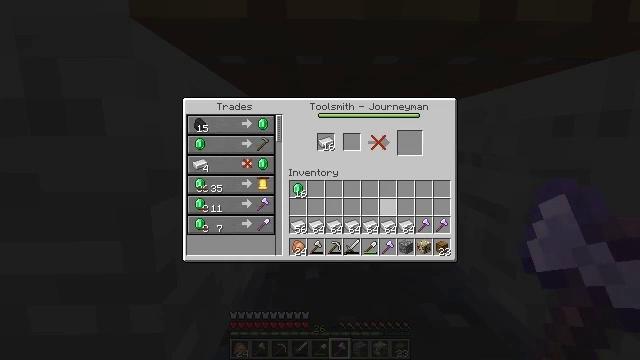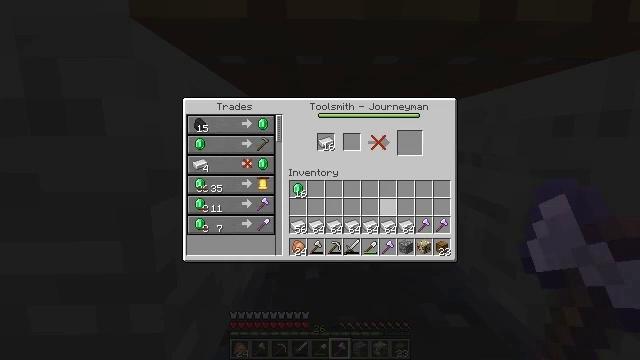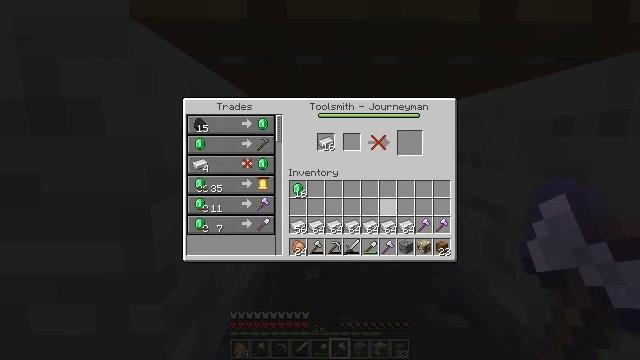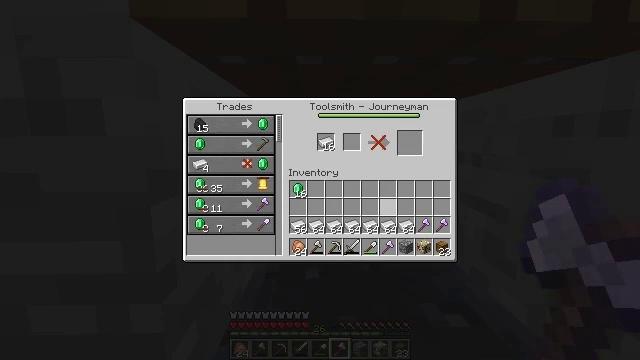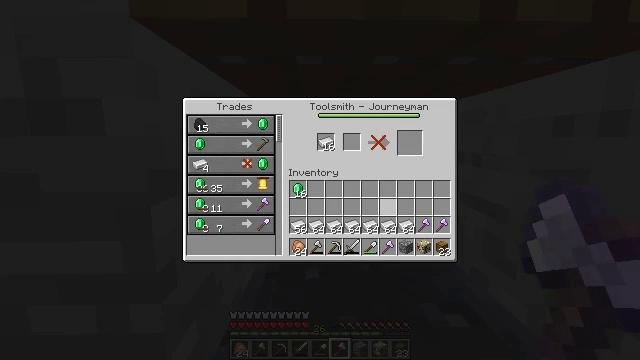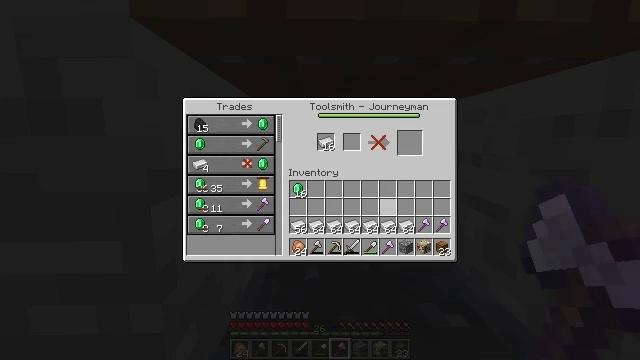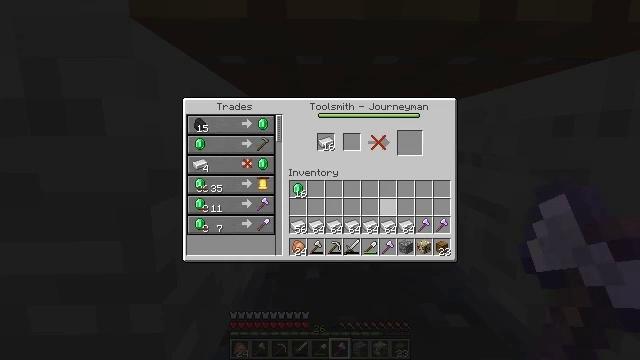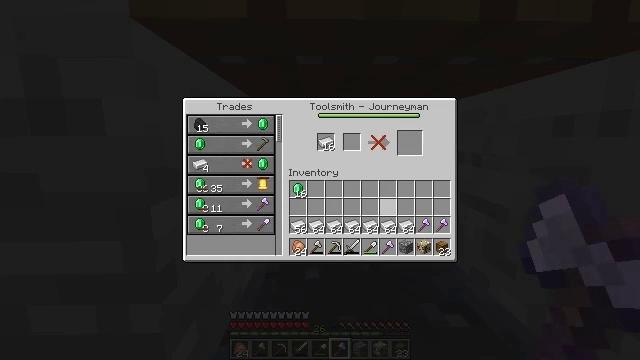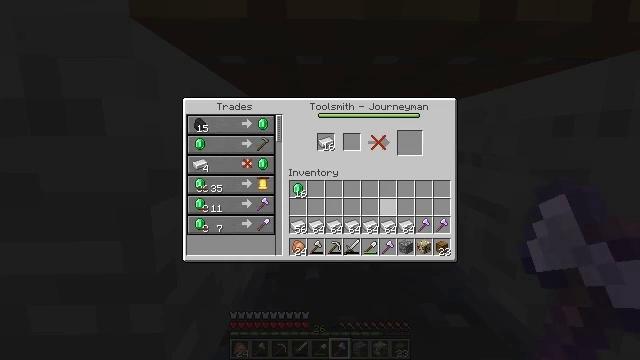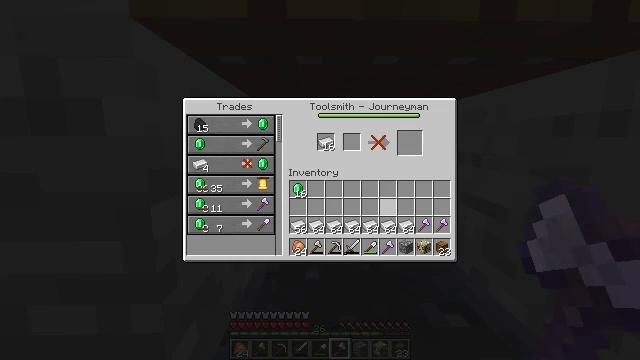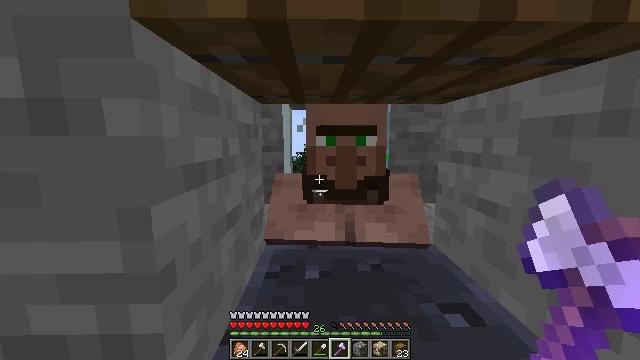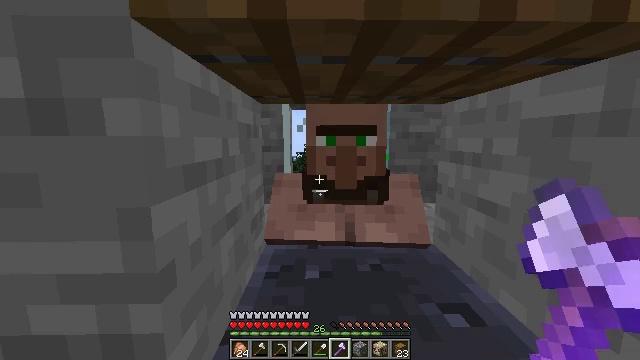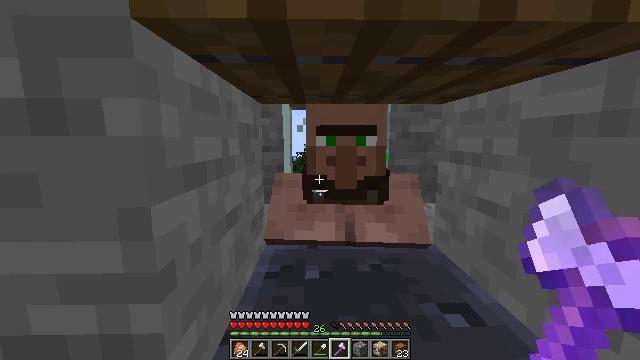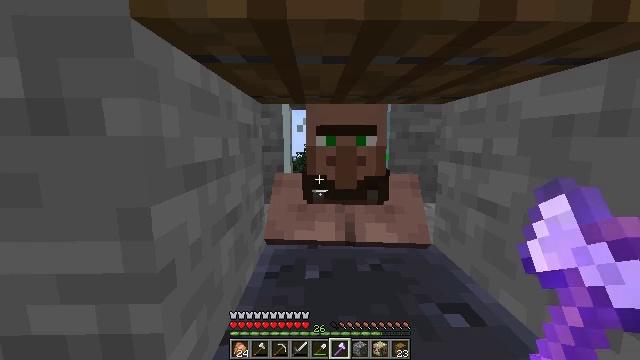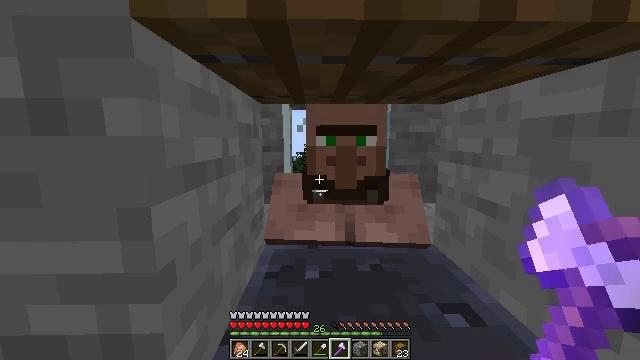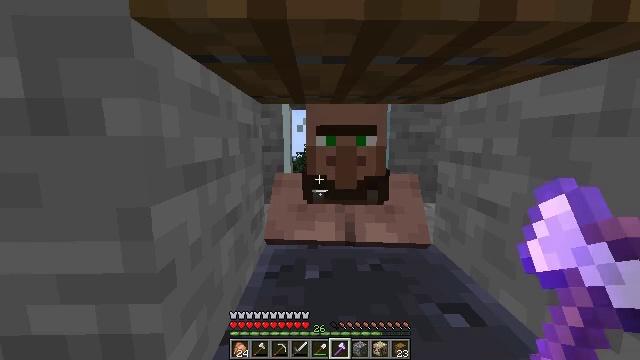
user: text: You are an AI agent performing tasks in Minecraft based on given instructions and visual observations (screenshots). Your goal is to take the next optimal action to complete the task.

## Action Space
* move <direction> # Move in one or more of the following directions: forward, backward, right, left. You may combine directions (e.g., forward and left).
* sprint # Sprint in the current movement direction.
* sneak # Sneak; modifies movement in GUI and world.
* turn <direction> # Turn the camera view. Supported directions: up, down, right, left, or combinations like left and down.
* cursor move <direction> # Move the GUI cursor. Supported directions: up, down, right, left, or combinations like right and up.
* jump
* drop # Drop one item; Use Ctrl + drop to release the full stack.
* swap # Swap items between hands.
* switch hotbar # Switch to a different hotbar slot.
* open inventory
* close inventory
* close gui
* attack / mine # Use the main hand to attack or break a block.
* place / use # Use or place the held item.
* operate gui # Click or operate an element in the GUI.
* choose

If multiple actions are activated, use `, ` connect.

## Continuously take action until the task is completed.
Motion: motion action
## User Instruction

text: Craft an iron shovel.
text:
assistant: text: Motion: sneak
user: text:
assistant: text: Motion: sneak
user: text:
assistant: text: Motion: sneak
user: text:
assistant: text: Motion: sneak
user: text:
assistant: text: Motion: no_op
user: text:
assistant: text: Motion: no_op
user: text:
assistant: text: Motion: no_op
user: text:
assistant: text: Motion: no_op
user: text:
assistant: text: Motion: no_op
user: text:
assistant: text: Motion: no_op
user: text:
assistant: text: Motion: no_op
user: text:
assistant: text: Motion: no_op
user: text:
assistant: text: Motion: no_op
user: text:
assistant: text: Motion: no_op
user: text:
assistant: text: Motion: no_op
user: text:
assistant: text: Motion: no_op
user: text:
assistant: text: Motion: no_op
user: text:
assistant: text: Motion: no_op
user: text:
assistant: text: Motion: no_op
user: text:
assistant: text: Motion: no_op
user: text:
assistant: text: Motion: no_op
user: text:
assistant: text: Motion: no_op
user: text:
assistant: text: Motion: move back
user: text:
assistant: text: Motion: move back
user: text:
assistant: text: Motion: move back
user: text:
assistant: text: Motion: move back
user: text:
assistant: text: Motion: move back
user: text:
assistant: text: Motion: move back
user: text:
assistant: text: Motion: move back
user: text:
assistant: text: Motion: move back